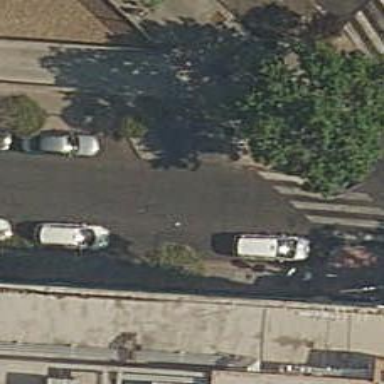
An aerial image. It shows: Taxi stand.